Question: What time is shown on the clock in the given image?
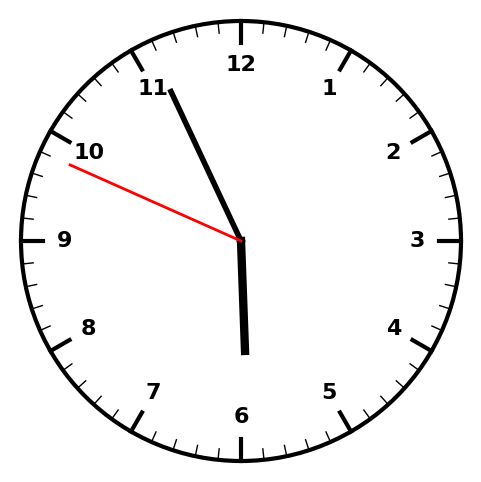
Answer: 05:55:49